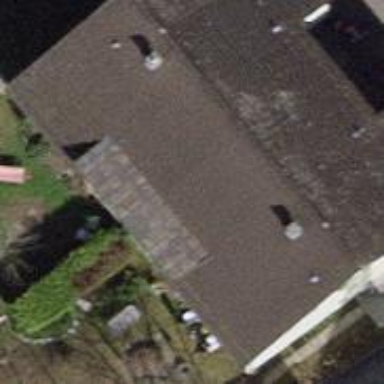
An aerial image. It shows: Terrace building with gabled roof.